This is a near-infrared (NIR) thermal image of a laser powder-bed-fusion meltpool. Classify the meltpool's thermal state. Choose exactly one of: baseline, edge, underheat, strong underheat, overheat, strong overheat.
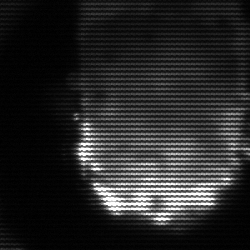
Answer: baseline